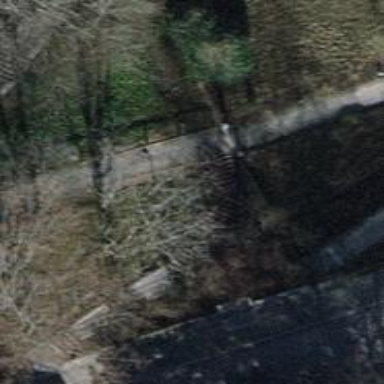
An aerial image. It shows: Set of steps on the road.